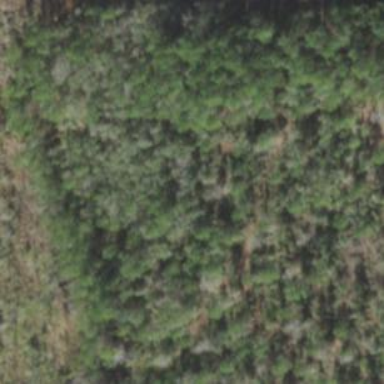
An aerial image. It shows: Woodland with needle-leaved trees.